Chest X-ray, AP view. Patient: 61 years old, sex M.
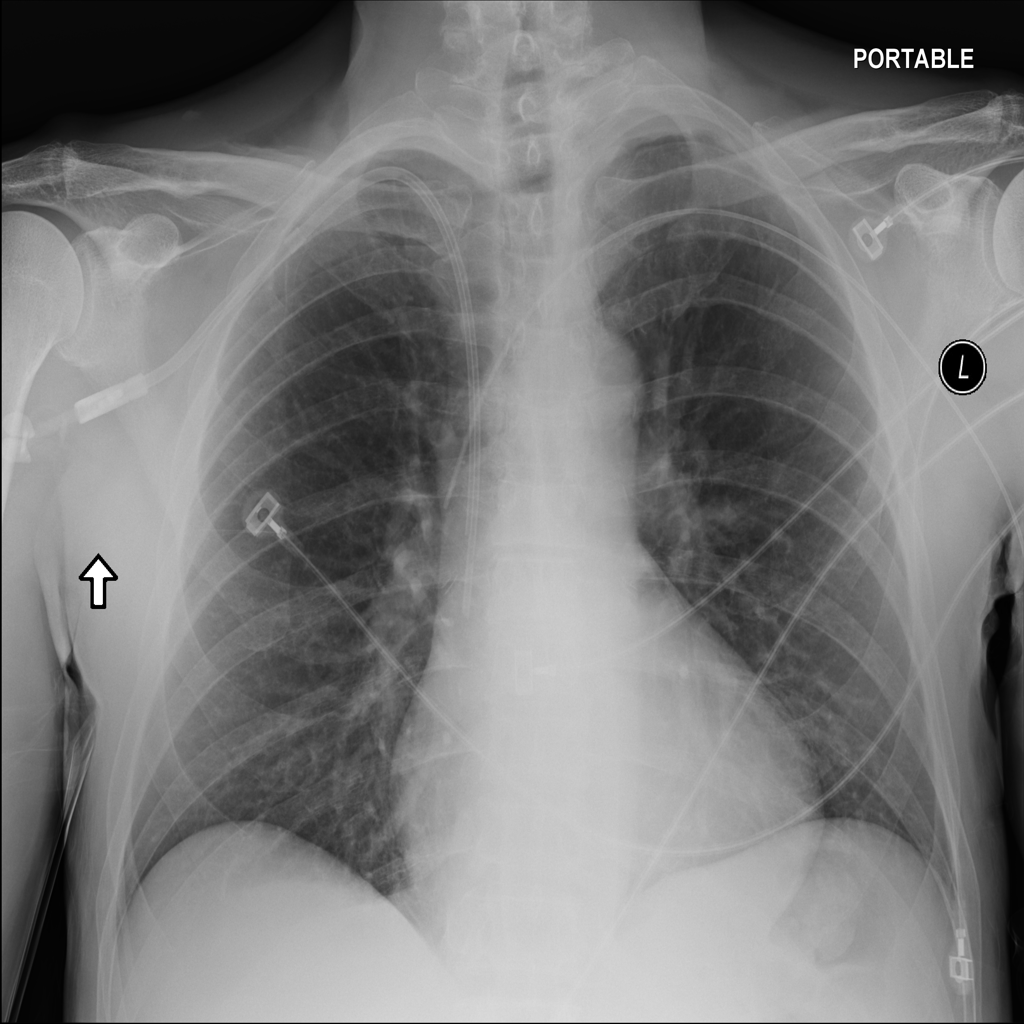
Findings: No Finding